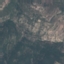
Label: HerbaceousVegetation